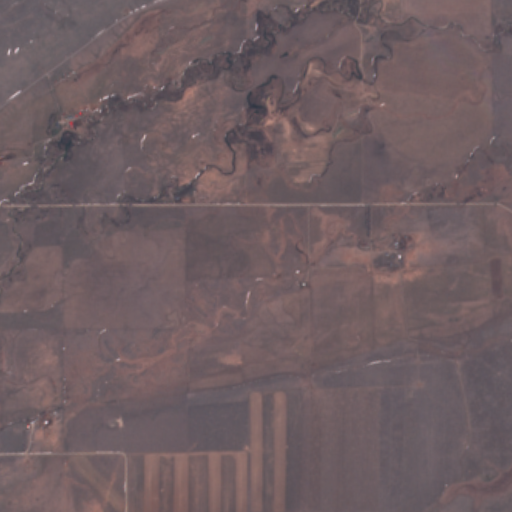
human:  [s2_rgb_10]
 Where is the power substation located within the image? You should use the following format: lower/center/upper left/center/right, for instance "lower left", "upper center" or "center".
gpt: The power substation is located in the upper left of the image.
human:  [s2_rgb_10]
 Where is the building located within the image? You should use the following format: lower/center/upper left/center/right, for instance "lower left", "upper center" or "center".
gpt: The building is located in the upper left of the image.
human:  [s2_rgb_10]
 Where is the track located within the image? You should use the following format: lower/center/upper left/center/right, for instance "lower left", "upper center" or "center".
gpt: There is no track in the image.